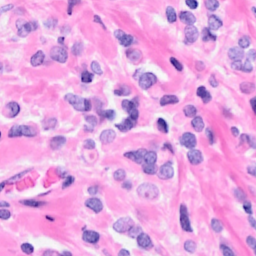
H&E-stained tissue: Breast